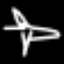
Label: airplane